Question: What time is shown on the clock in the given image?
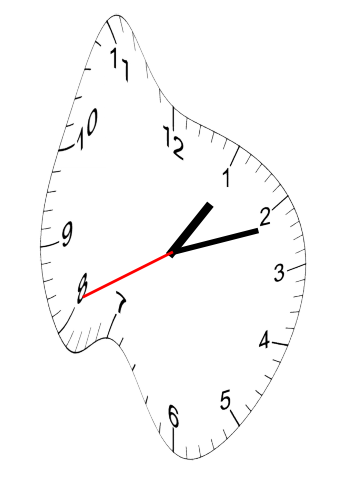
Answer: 01:11:41